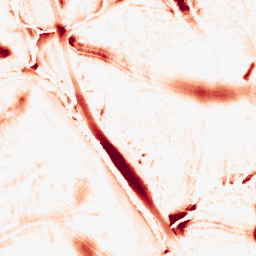
Category: morphological
Decomposition family: morphological
Decomposition parameters: operation: opening
size: 20
Upsampling method: quadratic
Upsampling parameters: scale: 8
Upsampling scale: 8